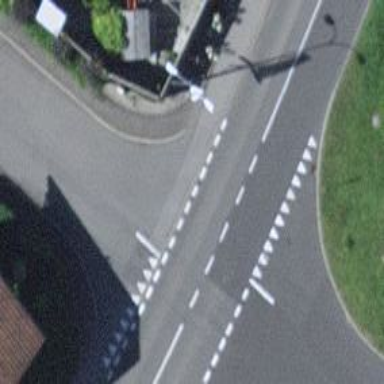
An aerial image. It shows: Road with "give way" sign.